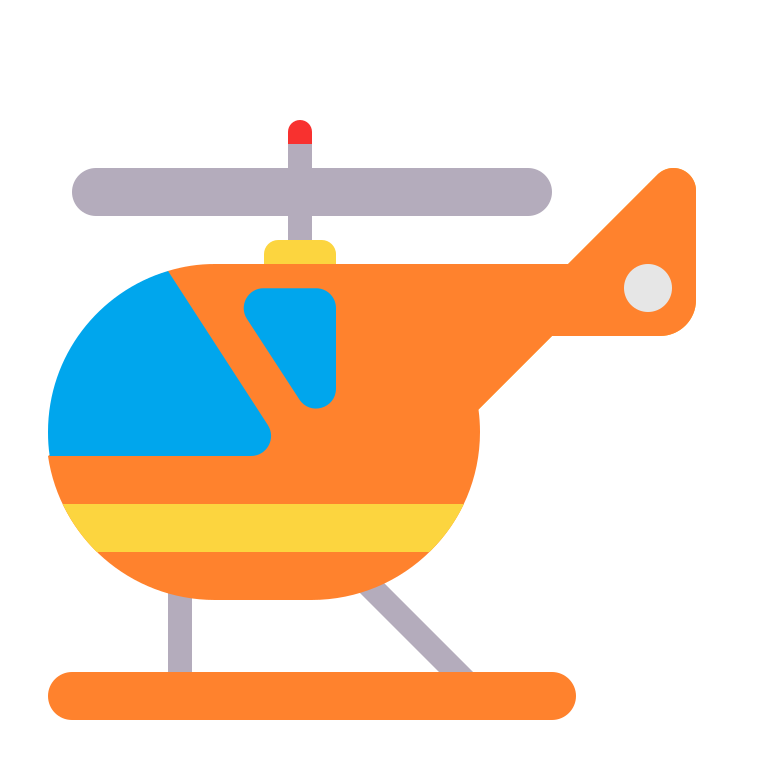
helicopter flat